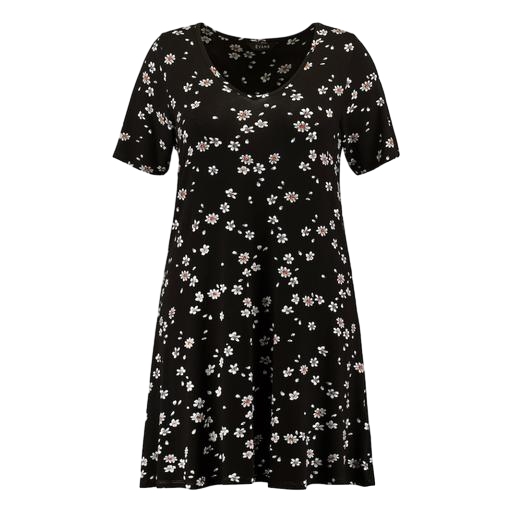
black floral sleep tee, black plus size printed t-shirt only macy, black flower-print tee, white background